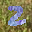
Label: 2